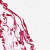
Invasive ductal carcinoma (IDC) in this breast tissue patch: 0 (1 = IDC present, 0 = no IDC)